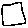
Label: square